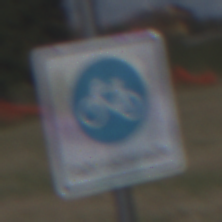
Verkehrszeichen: BeginnFahrradstrasse
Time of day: MorningAfternoon
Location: Outdoor (Suburban)
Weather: PartlyCloudy
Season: NotSpecified
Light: Natural